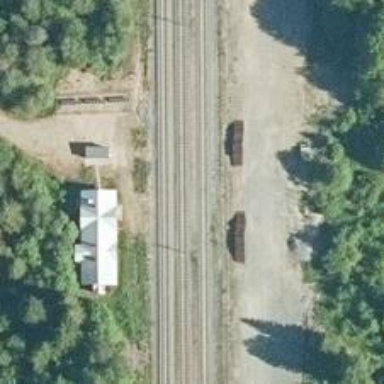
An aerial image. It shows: Site related to railway infrastructure.